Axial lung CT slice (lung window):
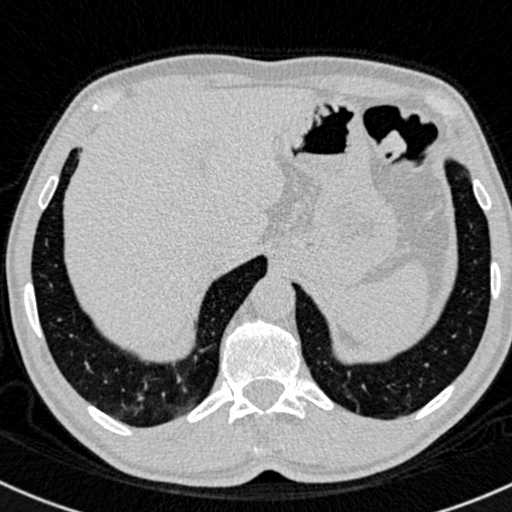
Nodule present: no